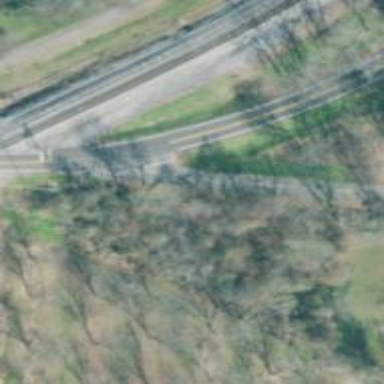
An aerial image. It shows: Stop road.